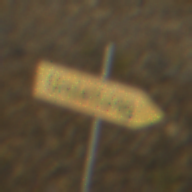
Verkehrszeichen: UmleitungswegweiserRechtsweisend
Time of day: SunriseSunset
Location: Outdoor (RoadRail)
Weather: Clear
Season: NotSpecified
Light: Natural